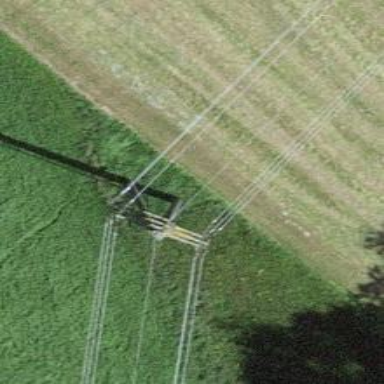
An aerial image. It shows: Power line in the image.